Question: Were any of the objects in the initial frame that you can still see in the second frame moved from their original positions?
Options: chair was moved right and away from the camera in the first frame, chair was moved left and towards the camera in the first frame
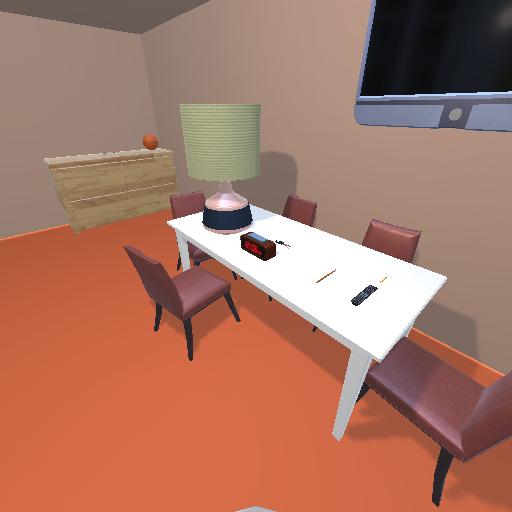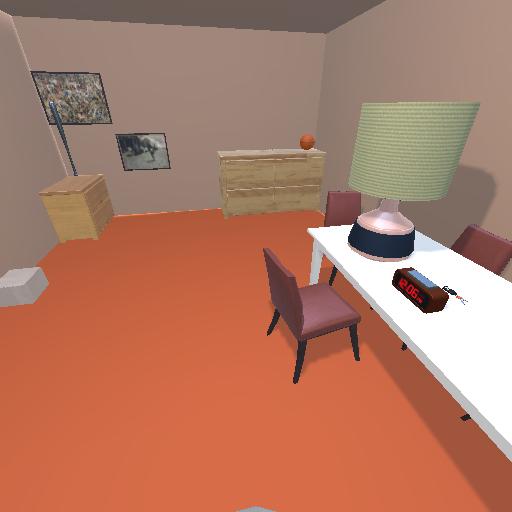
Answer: chair was moved right and away from the camera in the first frame